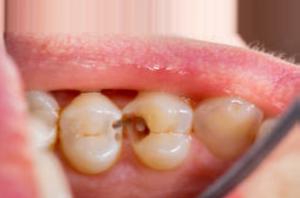
Condition: Caries